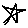
Label: star